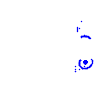
Particle: pion